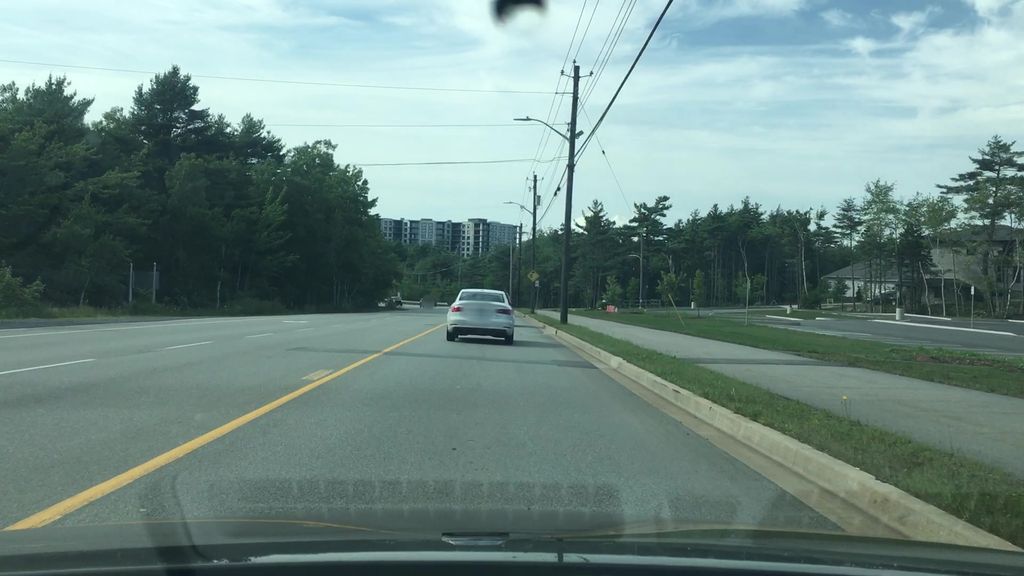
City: halifax